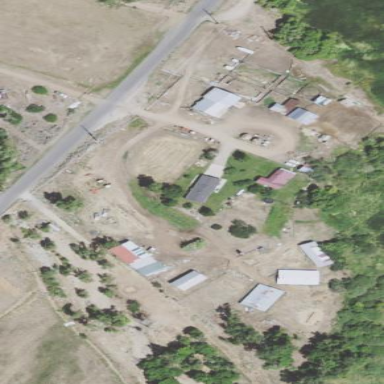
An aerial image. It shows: Farmyard area.